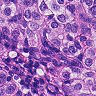
Metastatic tissue present: yes